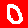
Digit: 0